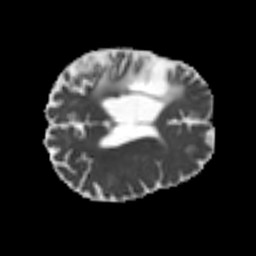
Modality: MD
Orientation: axial
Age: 68
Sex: male
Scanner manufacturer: siemens
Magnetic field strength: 3 T
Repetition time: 4.999 s
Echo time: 0.07946 s